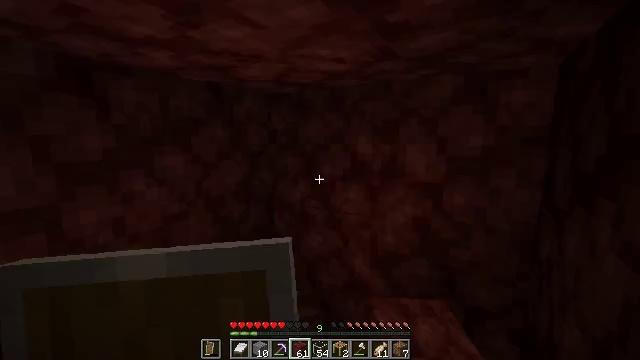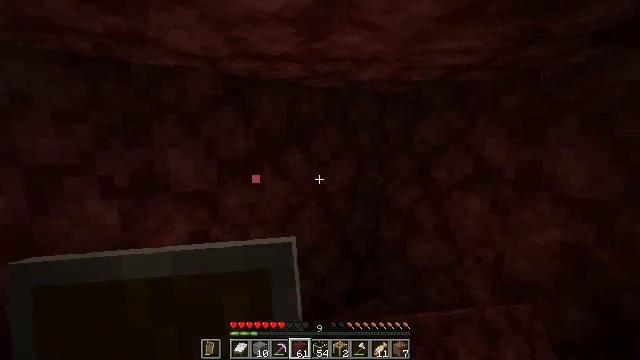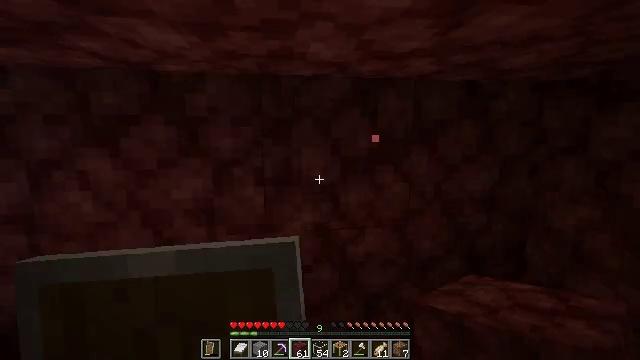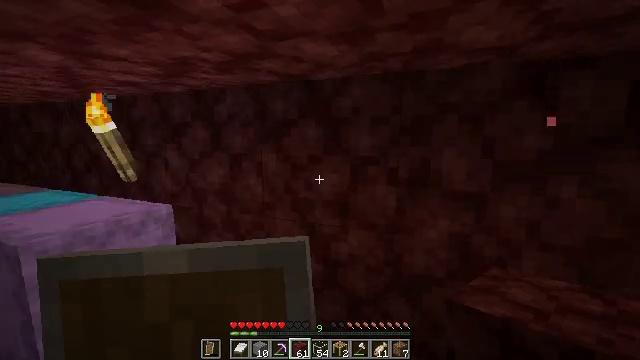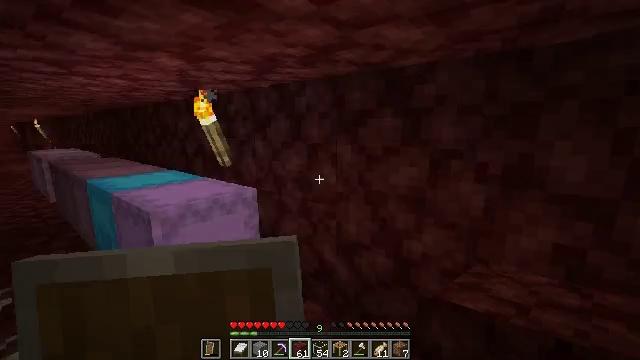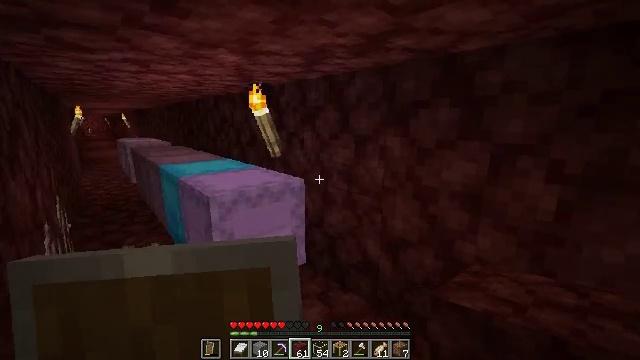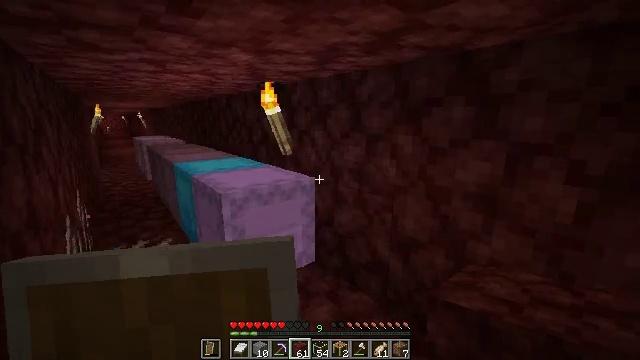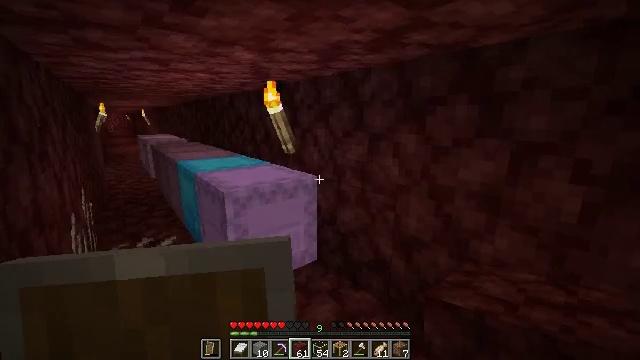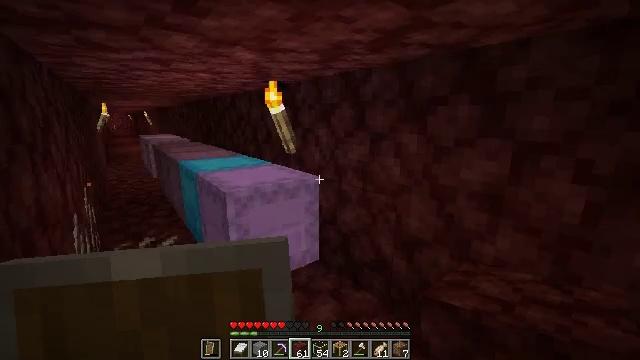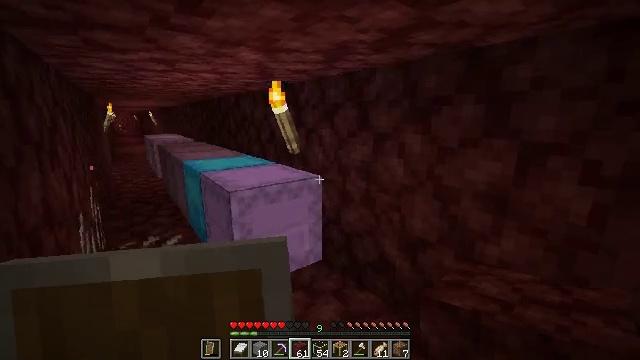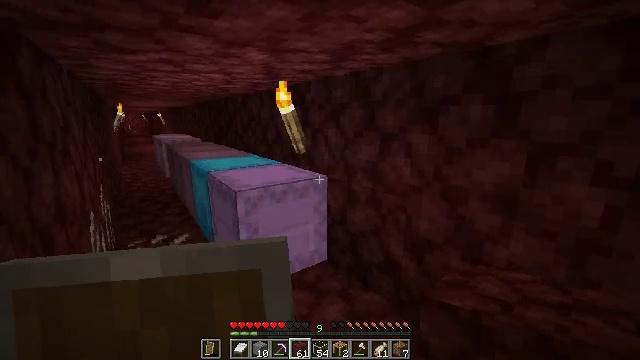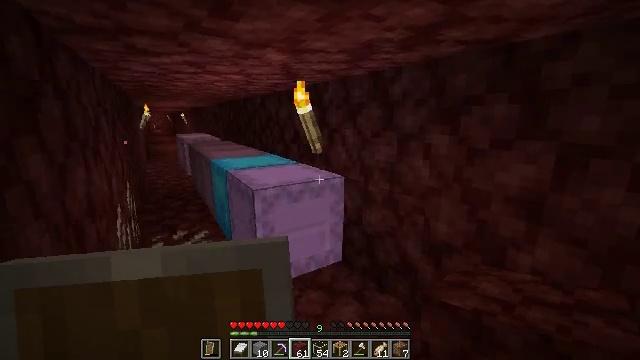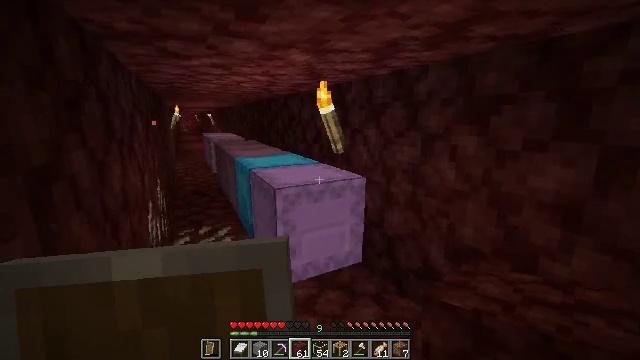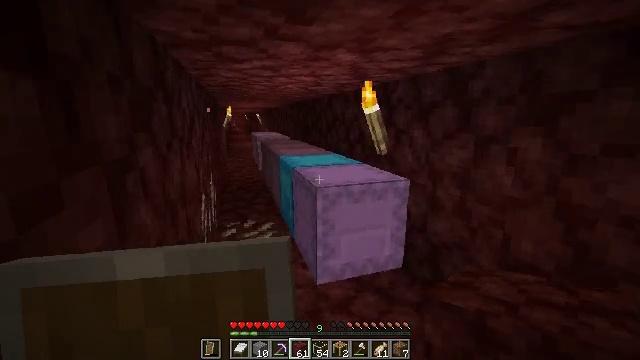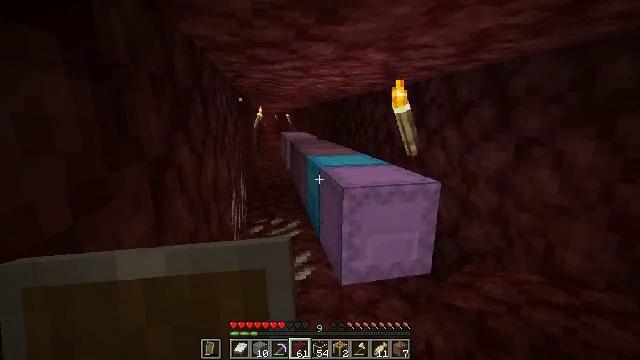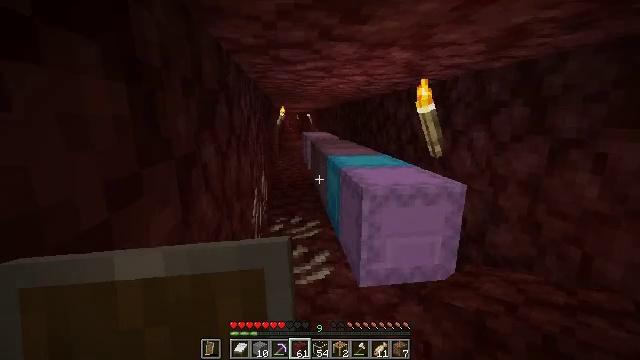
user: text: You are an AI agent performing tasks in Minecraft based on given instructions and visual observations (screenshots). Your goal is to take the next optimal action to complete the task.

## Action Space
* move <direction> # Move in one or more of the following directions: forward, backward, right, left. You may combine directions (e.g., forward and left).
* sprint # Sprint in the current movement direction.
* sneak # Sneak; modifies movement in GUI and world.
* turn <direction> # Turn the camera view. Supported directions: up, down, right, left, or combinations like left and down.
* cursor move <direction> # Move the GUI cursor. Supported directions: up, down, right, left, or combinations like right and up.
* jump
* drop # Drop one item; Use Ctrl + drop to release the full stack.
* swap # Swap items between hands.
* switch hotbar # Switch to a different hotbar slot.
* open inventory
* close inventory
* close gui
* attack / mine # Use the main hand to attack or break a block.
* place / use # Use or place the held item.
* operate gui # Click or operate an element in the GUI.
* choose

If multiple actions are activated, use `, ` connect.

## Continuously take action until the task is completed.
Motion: motion action
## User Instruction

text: Drop a golden sword.
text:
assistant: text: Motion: turn left
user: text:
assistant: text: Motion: turn left
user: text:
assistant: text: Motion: turn left
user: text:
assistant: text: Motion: turn left and down
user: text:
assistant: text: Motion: turn left and down
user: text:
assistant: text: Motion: turn left
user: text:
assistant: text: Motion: no_op
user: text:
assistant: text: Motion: no_op
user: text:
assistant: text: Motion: no_op
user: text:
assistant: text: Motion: turn left
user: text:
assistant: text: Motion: turn left
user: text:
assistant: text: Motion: turn left
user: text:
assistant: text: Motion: turn left
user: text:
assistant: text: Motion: turn left
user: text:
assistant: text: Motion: turn left
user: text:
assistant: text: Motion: turn left
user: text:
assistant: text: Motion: move forward
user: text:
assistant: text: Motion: move forward
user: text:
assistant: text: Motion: move forward
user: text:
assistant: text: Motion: move forward
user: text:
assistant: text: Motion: move forward
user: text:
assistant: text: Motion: move forward
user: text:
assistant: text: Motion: move forward
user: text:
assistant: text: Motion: move forward
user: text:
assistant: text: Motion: no_op
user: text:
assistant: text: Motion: no_op
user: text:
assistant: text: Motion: no_op
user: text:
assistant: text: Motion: no_op
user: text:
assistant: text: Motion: no_op
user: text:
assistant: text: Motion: turn right